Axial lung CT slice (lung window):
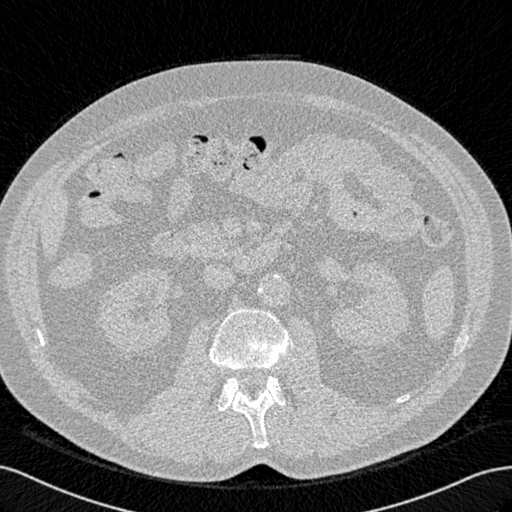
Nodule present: no